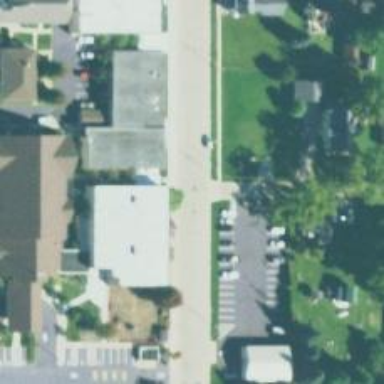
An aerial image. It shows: Alleyway designated as service road.